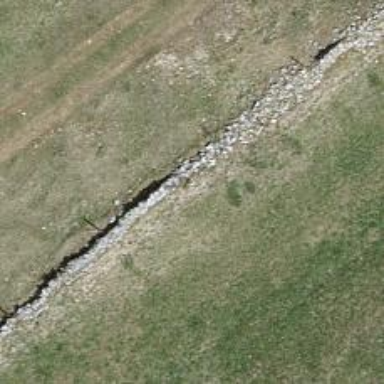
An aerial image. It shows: Dry stone wall barrier.